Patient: sex M, age 58
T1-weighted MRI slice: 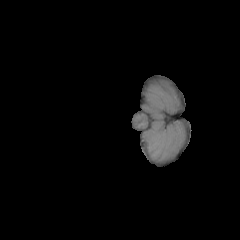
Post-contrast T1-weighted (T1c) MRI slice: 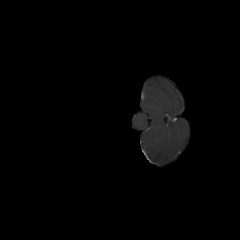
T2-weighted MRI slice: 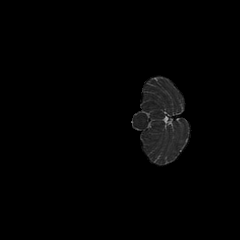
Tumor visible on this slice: no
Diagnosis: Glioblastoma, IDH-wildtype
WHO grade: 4